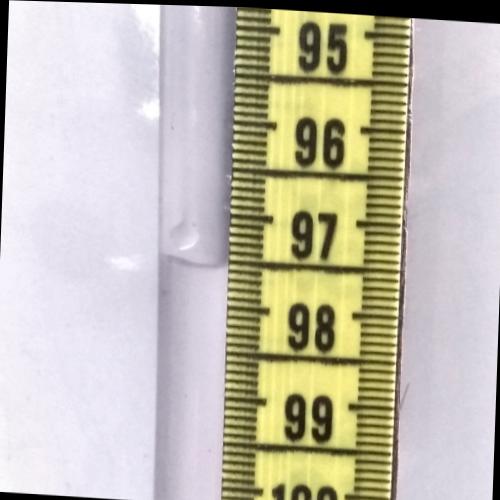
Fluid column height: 97.6 cm